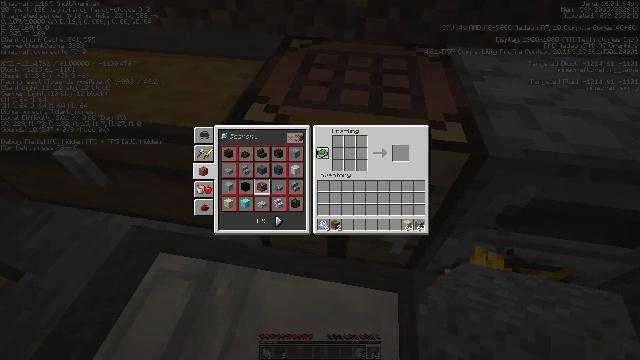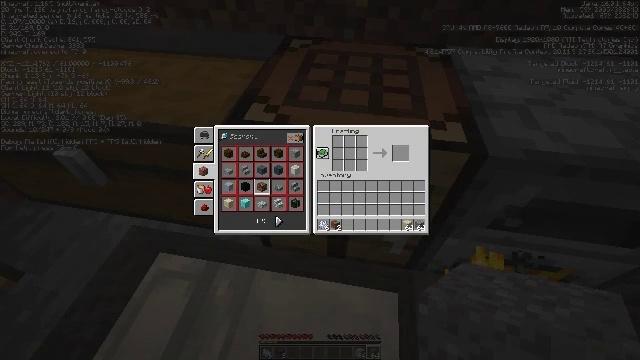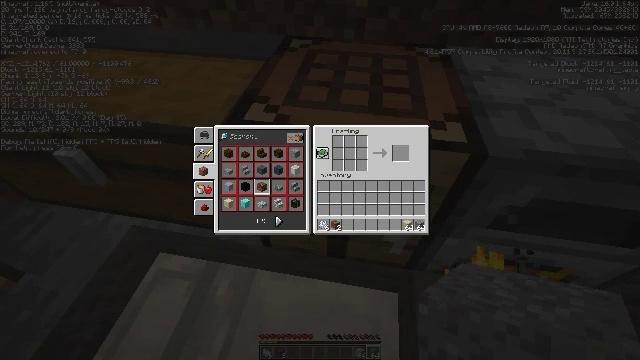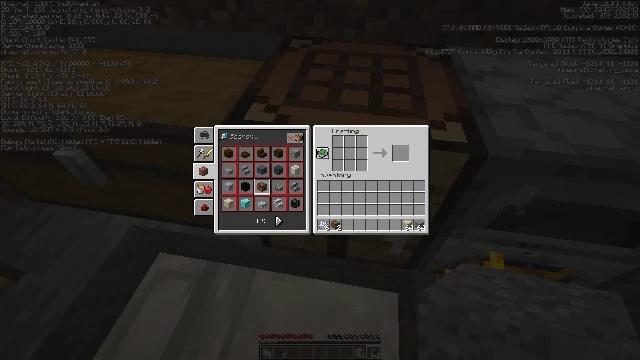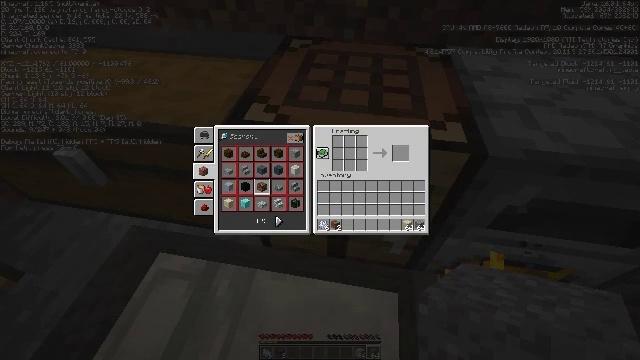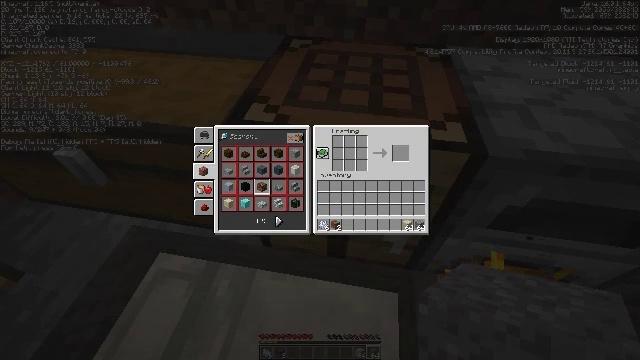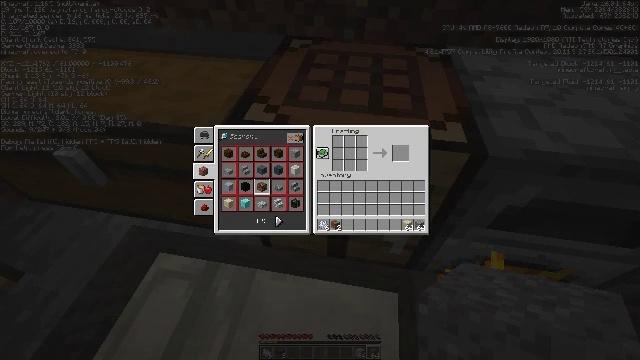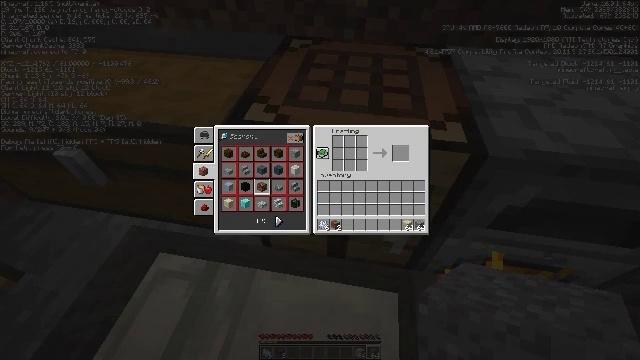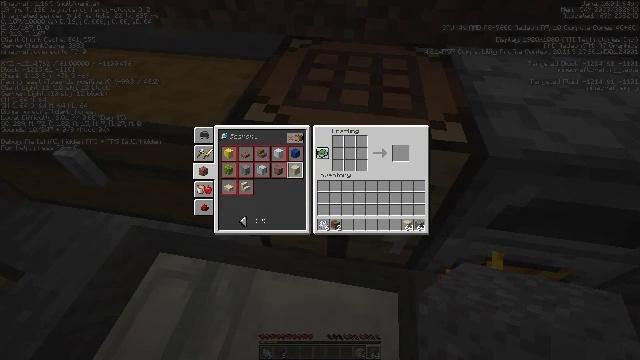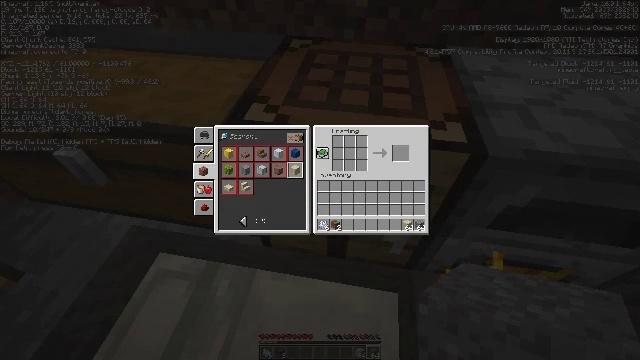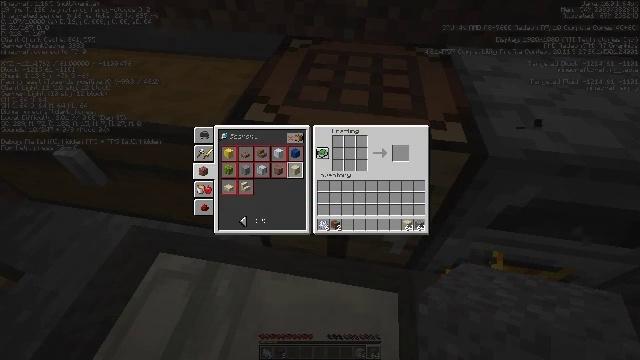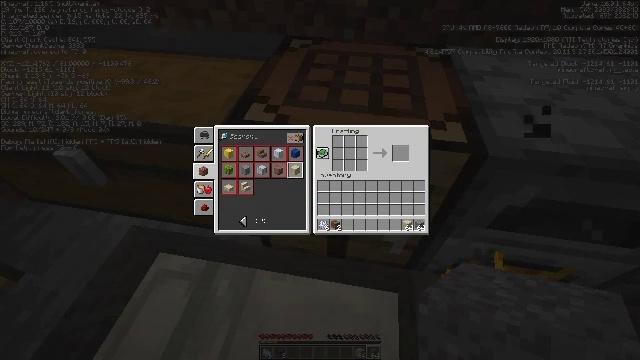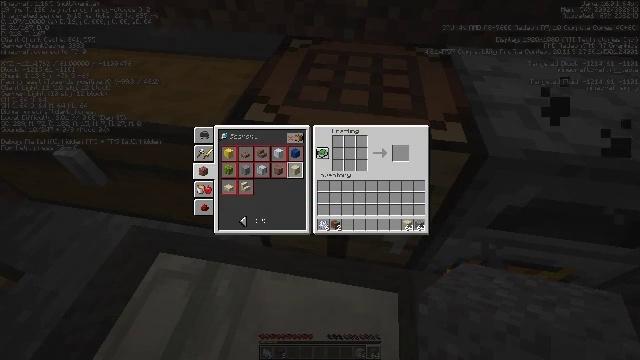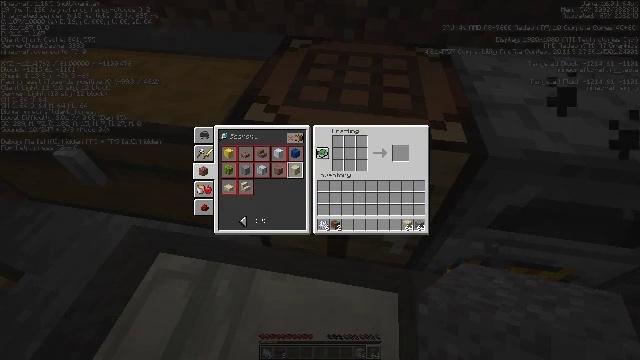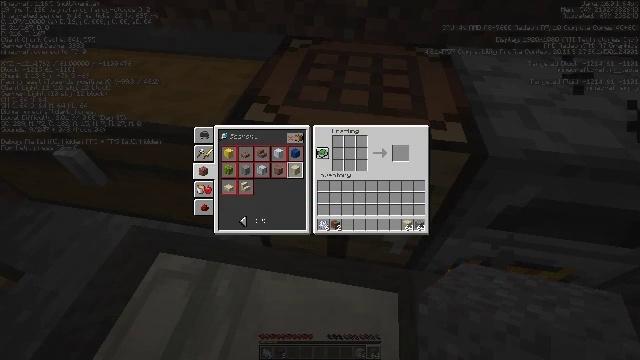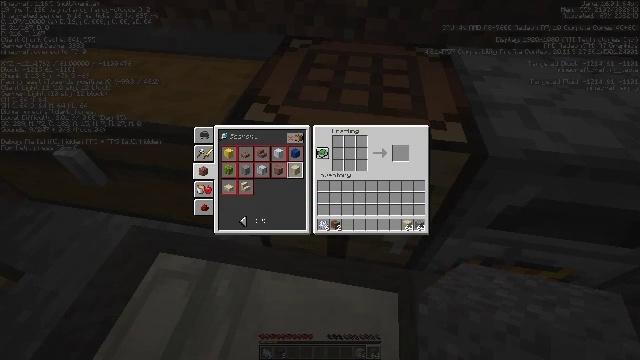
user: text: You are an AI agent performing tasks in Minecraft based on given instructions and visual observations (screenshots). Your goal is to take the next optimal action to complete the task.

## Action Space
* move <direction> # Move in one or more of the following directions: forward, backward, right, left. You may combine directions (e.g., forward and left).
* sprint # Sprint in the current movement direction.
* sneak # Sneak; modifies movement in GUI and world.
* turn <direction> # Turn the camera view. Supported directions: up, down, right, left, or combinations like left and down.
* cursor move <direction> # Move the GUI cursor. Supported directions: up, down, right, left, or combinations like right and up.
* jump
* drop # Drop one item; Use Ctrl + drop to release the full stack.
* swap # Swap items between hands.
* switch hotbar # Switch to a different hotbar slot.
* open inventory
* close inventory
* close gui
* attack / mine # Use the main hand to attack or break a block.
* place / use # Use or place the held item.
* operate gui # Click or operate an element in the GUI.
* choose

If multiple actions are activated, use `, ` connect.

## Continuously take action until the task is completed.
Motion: motion action
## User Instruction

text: Prepare to craft white dye.
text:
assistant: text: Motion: no_op
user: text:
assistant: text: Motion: no_op
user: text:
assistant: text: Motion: no_op
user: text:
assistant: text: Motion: no_op
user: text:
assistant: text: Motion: no_op
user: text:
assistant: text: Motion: no_op
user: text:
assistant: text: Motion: no_op
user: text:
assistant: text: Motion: attack / mine
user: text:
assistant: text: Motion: attack / mine
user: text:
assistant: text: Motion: attack / mine
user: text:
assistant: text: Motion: no_op
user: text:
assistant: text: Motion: no_op
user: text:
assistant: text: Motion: no_op
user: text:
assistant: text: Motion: no_op
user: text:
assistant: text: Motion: no_op
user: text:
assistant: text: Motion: no_op
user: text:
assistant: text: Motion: no_op
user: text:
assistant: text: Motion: no_op
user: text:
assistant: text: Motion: no_op
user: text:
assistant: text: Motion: no_op
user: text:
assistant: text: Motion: no_op
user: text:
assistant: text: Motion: no_op
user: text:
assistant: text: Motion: no_op
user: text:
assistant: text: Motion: turn up
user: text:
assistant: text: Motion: turn up
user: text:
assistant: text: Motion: turn up
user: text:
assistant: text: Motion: turn up
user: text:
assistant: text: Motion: no_op
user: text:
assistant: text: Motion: no_op
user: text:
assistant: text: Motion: no_op